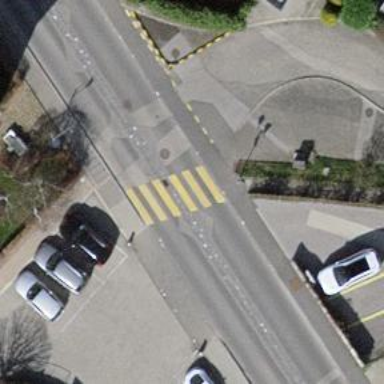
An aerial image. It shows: Zebra crossing on the road.